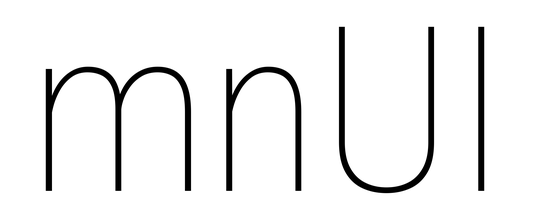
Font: Roboto_Condensed_Thin